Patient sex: M
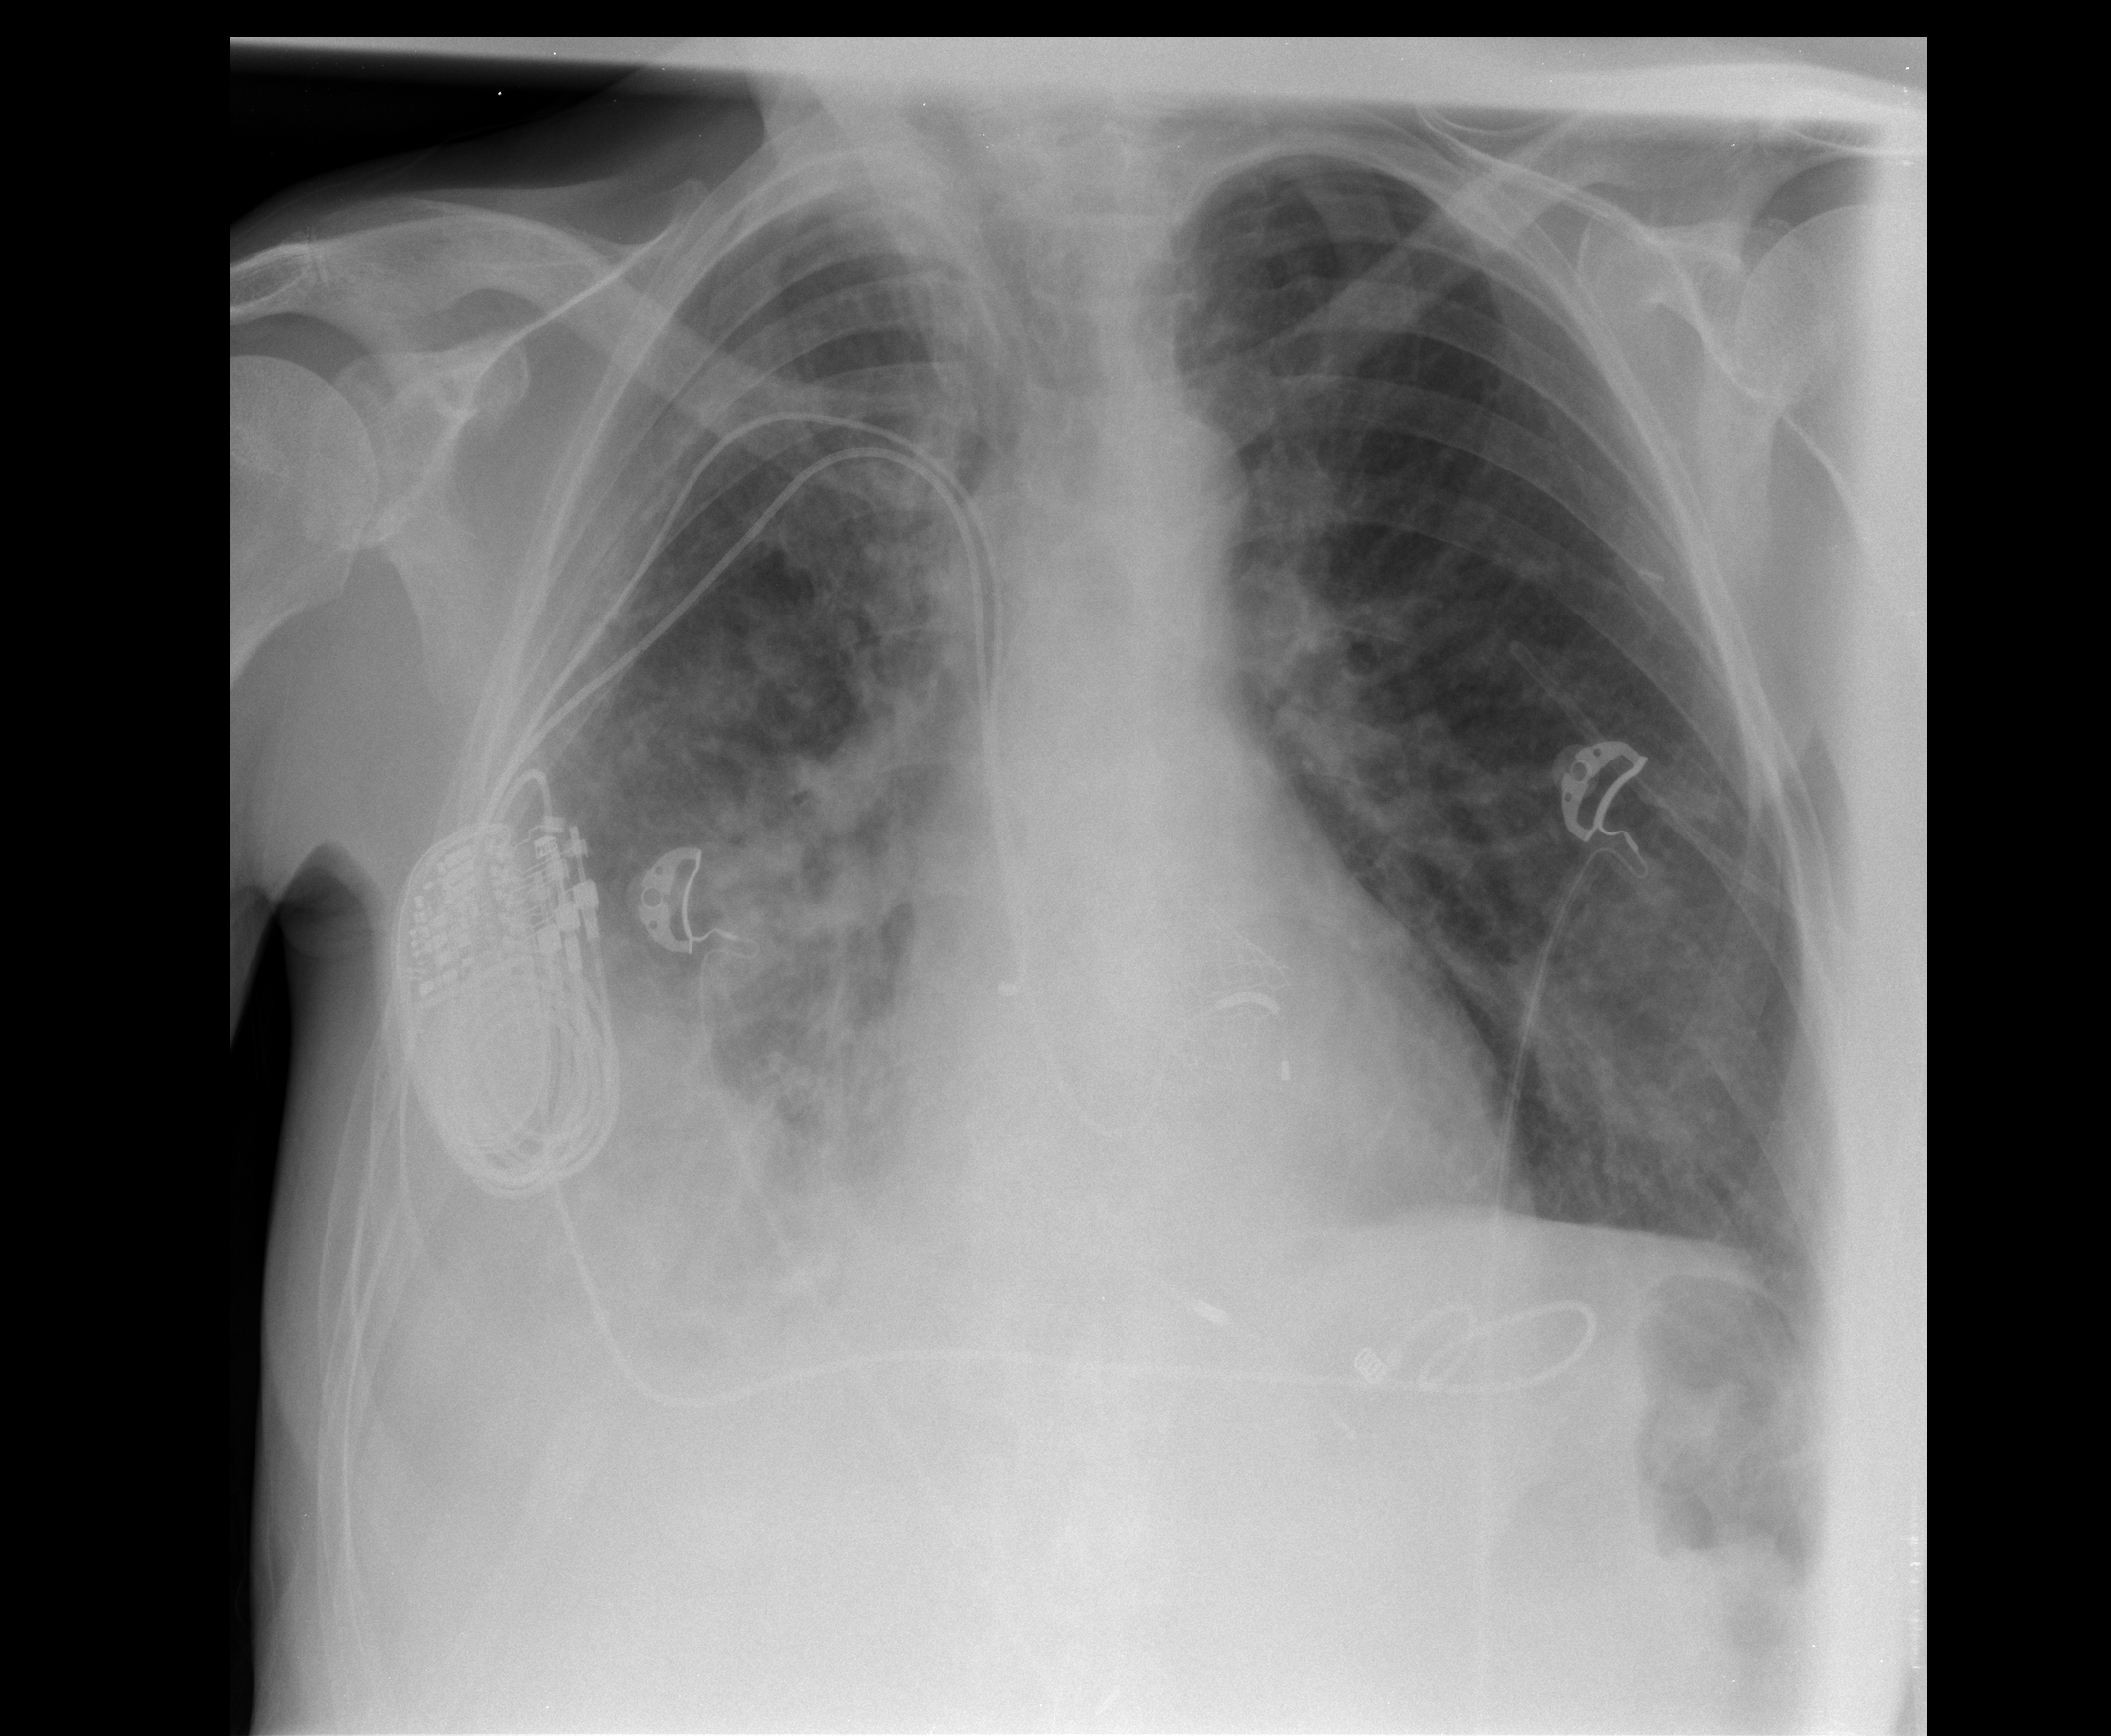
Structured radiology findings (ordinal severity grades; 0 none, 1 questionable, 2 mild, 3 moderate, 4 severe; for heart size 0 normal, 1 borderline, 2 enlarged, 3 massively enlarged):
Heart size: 0
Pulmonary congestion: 0
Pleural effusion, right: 3
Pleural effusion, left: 0
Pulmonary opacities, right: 2
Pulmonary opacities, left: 0
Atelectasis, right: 3
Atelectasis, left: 0